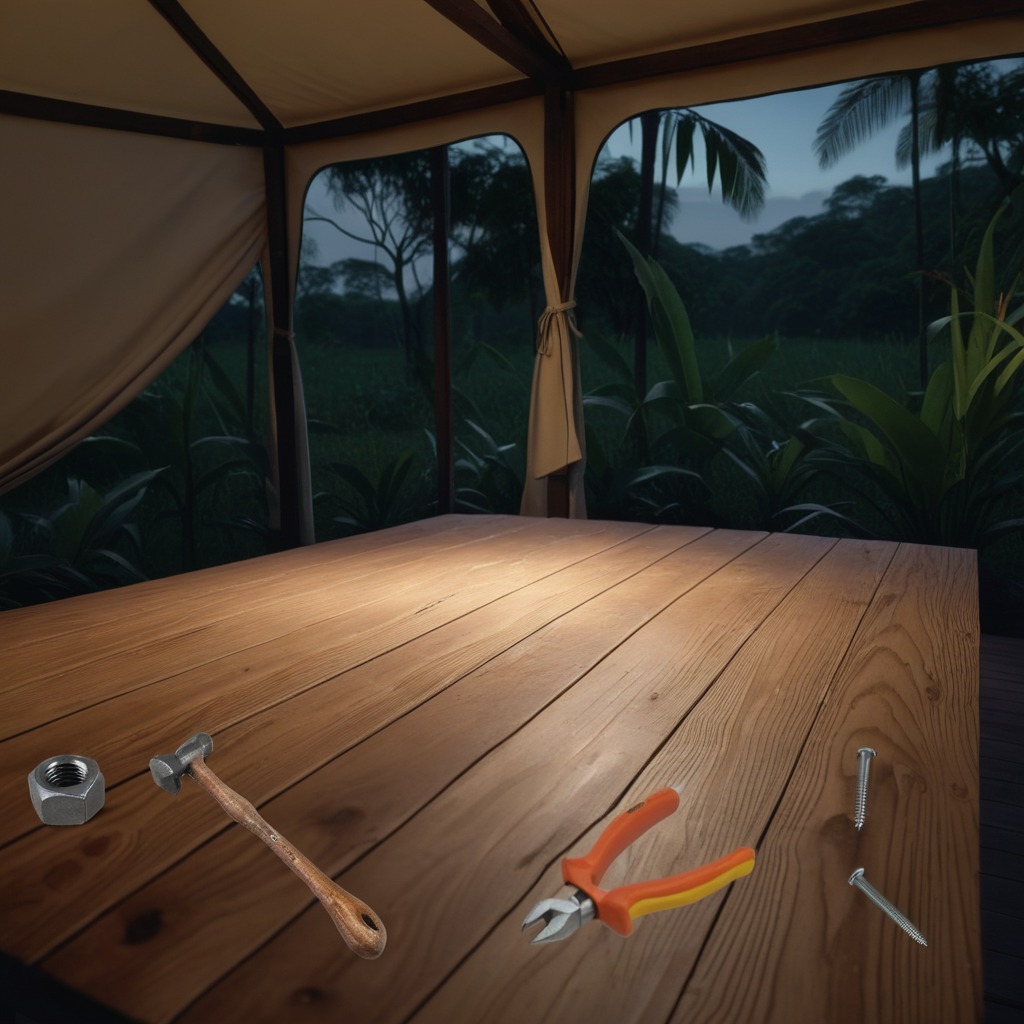
A metal machine screw, an iron nail, a hammer, a pair of pliers, and a metal nut are lying on the wooden table inside a jungle field workshop tent at night dim ambient light soft shadows worn but